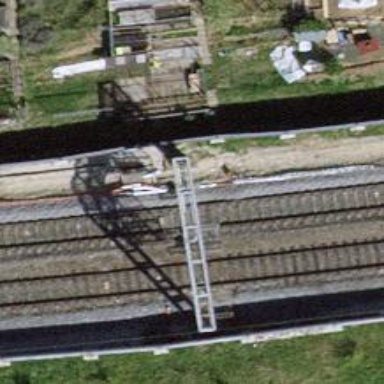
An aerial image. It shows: Railway signal.